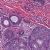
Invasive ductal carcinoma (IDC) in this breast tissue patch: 1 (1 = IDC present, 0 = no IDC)